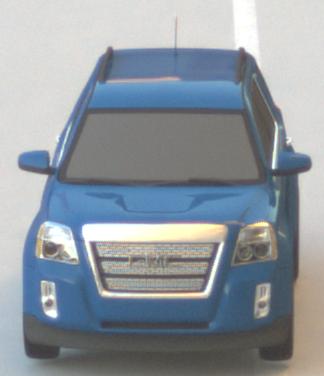
Make: GMC
Model: Terrain
Detailed model: Gen. 1
Model produced from: 2009
Model produced until: 2017
Doors: 5
Color: blue
Road condition: dry road
Daytime: sunrise or sunset
Contrast: medium contrast